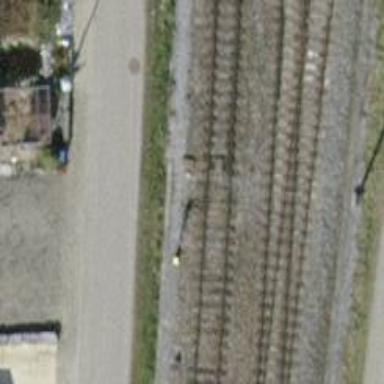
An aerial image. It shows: Railway switch.